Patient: sex M, age 60
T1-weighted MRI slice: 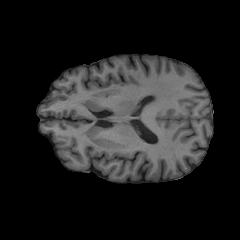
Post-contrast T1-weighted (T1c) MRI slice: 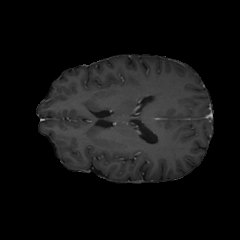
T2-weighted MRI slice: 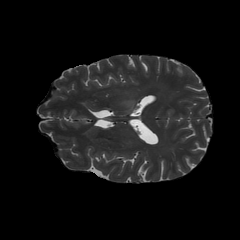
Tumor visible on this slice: no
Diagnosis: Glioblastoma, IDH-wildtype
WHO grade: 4